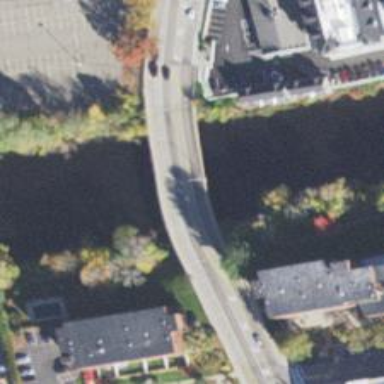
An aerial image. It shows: Asphalt surface on bridge.